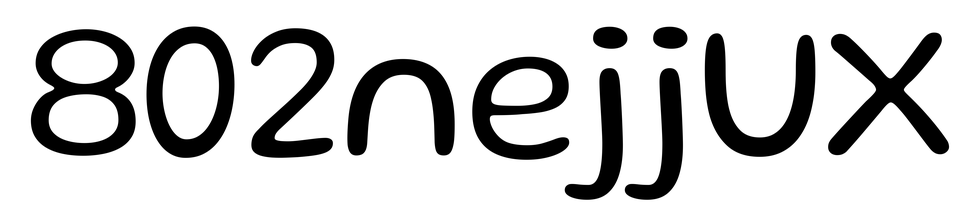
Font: Gluten_Light